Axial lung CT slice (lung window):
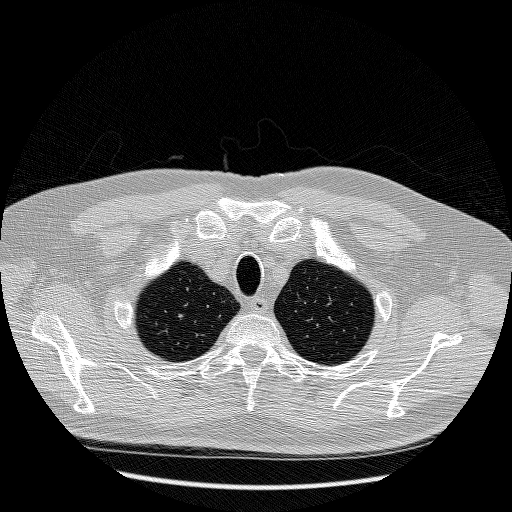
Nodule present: no